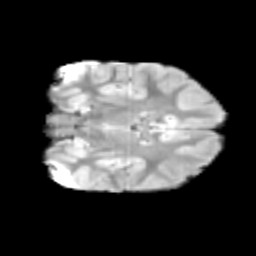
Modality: T2w
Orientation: coronal
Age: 10
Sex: male
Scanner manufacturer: siemens
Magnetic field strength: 3 T
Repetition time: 3.8 s
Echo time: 0.07 s